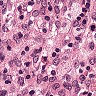
Metastatic tissue present: no